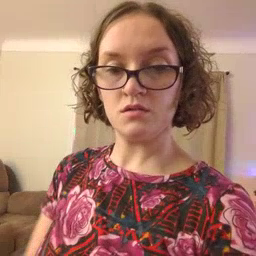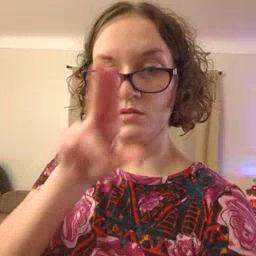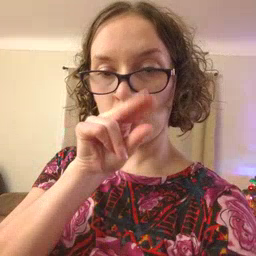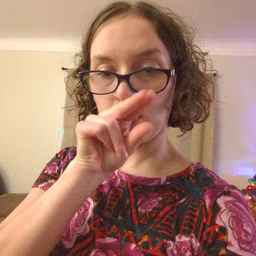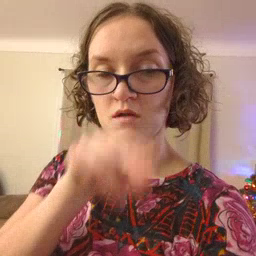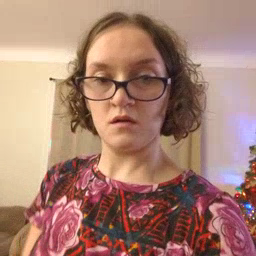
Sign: duck